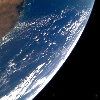
Label: water